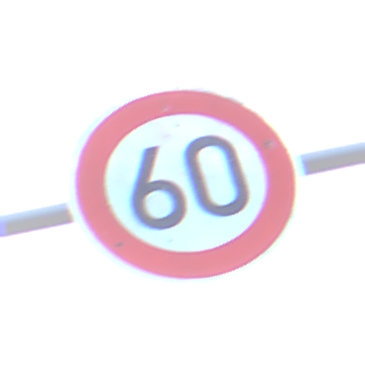
Verkehrszeichen: Geschwindigkeit60
Umgebung: Outdoor, Nature
Tageszeit: SunriseSunset
Wetter: PartlyCloudy
Licht: Natural
Jahreszeit: NotSpecified
Kontrast: LowContrast